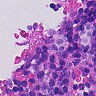
Metastatic tissue present: no